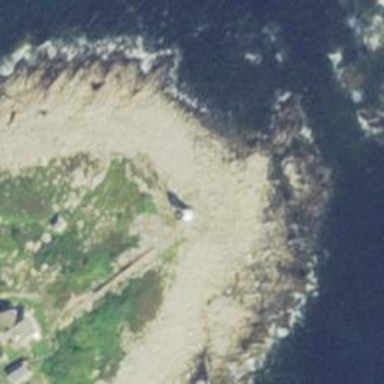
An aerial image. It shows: Lighthouse.